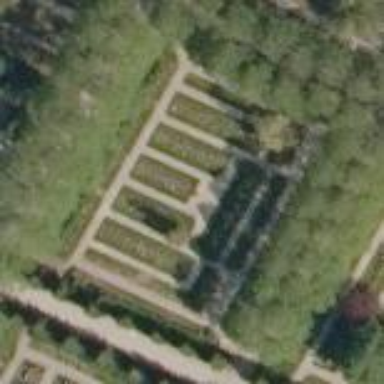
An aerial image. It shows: Sector within cemetery.